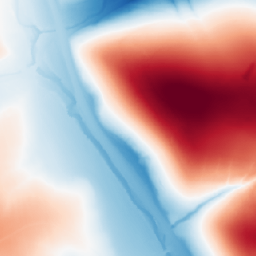
Category: trend_removal
Decomposition family: polynomial_high
Decomposition parameters: degree: 5
Upsampling method: nearest
Upsampling parameters: scale: 4
Upsampling scale: 4